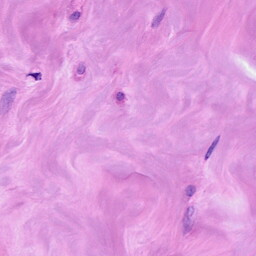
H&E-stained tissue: Breast